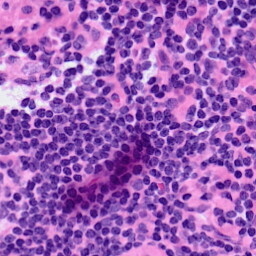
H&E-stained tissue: LymphNode